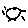
Label: sun